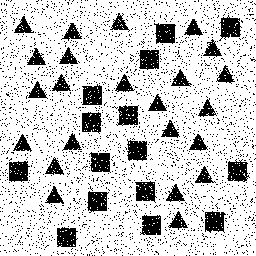
Squares: 15
Triangles: 23
Stars: 0
Total shapes: 38